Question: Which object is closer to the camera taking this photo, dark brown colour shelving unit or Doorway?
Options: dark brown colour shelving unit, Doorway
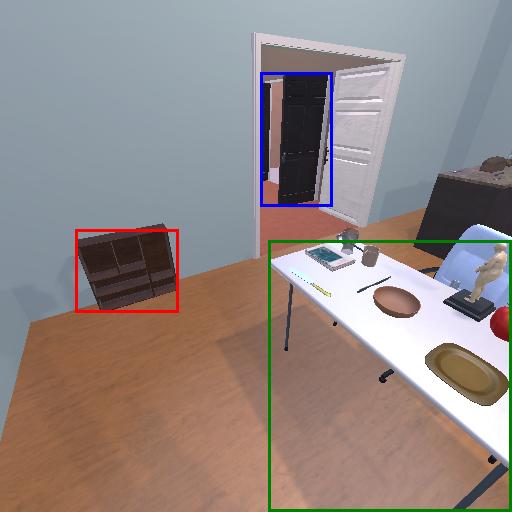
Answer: dark brown colour shelving unit